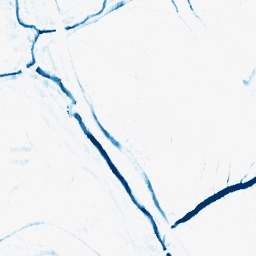
Category: morphological
Decomposition family: morphological_ellipse
Decomposition parameters: operation: closing
width: 10
height: 5
Upsampling method: edge_directed
Upsampling parameters: scale: 2
Upsampling scale: 2